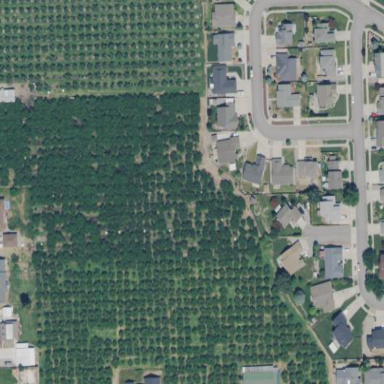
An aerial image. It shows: Orchard.